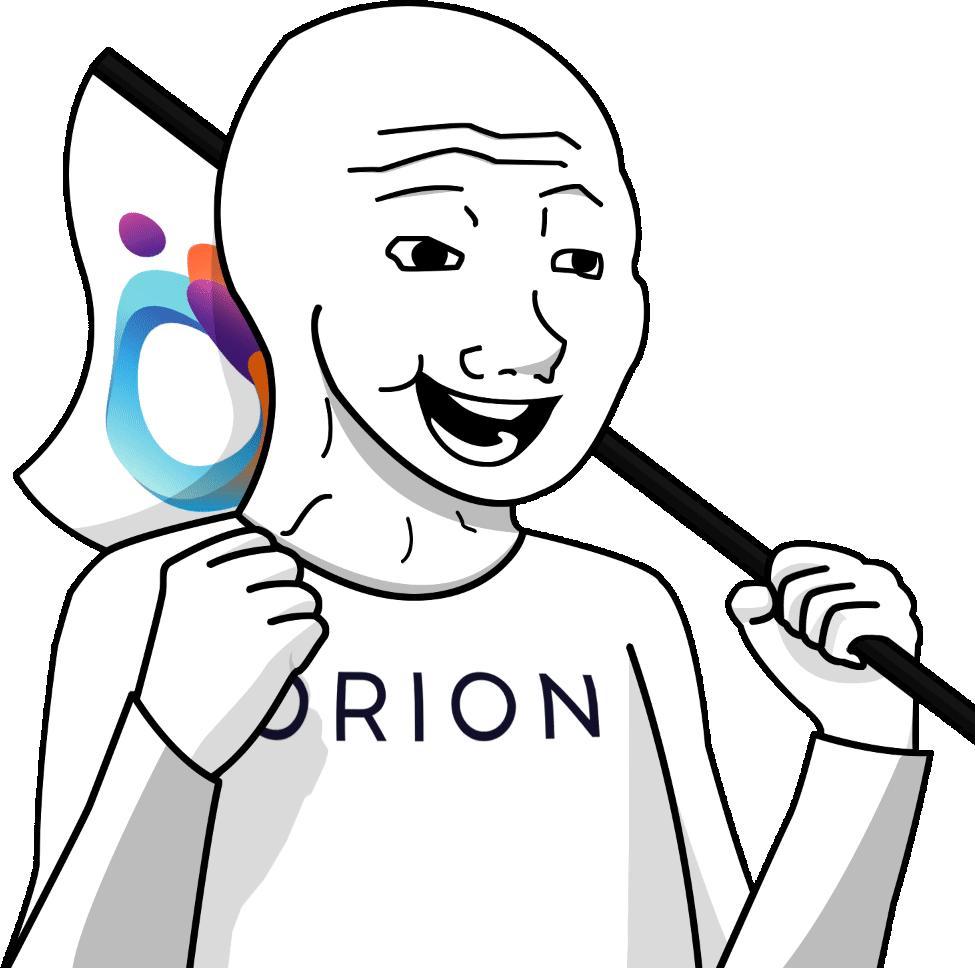
Label: 5_Bloomer